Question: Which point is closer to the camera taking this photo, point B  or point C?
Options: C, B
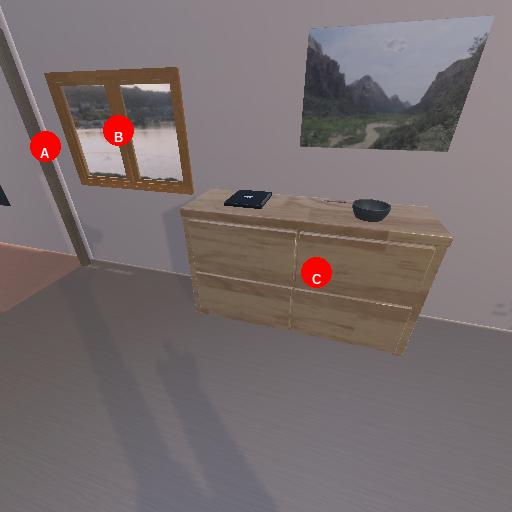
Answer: C